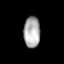
Tissue: lung
Cell type: Epithelial cells
Senescence score: 0.1829
Nuclear area (px): 498
Mean DAPI intensity: 173.422